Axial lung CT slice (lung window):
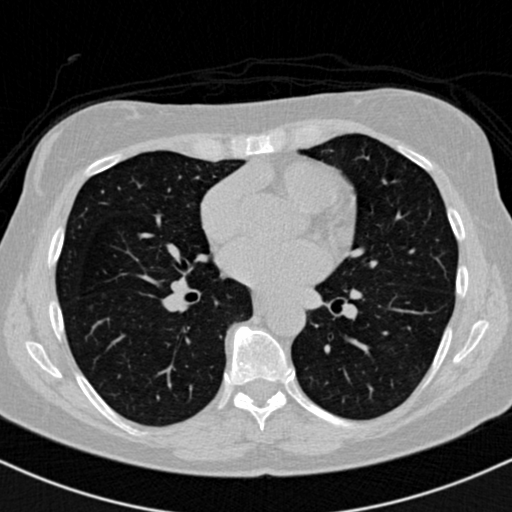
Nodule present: no